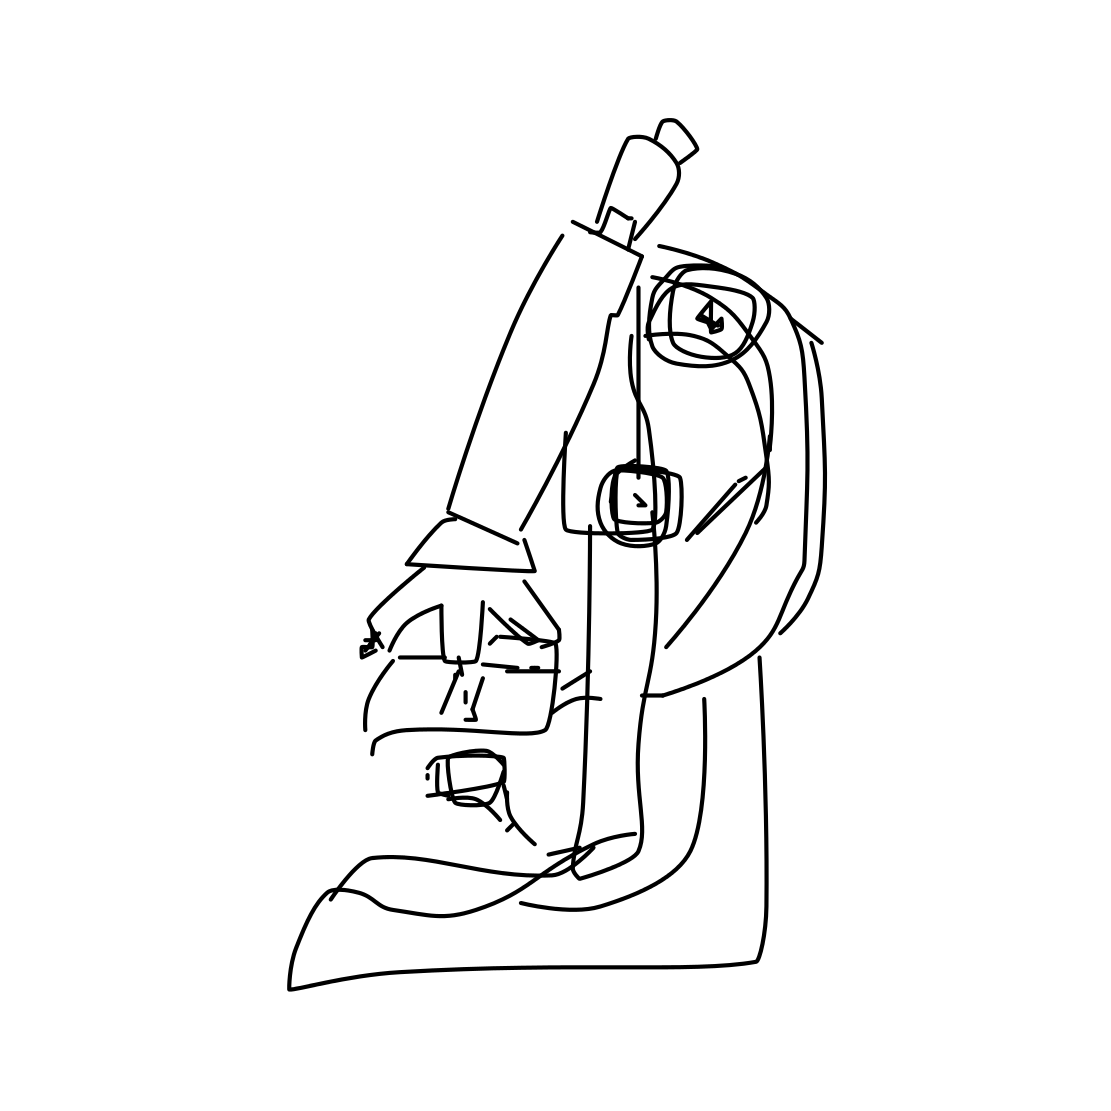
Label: microscope